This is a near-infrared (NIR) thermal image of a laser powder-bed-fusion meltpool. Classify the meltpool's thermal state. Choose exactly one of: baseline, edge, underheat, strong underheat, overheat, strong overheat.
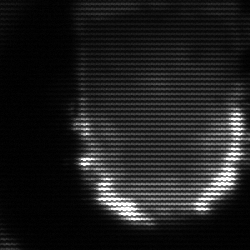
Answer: baseline